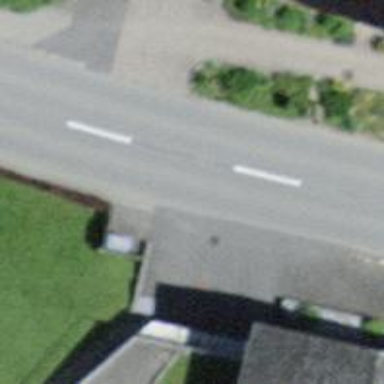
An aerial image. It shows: Bus stop with platform for public transport.